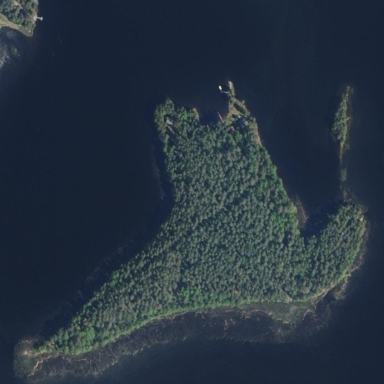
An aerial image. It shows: Islet.